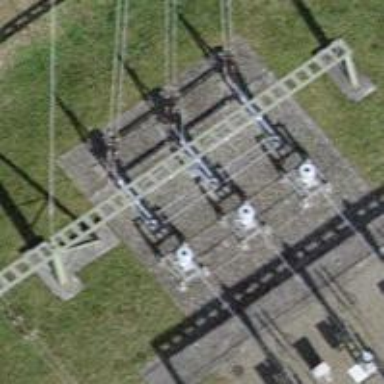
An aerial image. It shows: Insulator used in power systems.